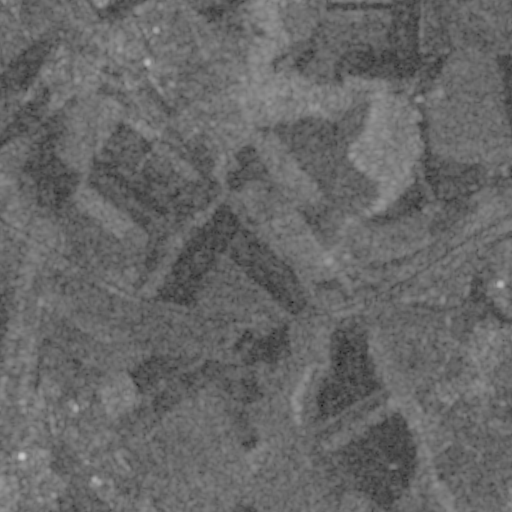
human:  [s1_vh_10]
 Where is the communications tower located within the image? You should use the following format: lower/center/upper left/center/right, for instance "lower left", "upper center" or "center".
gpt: The communications tower is located in the upper right of the image.
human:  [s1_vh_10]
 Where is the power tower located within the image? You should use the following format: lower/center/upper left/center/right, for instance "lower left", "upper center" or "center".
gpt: The power tower is located in the lower right of the image.
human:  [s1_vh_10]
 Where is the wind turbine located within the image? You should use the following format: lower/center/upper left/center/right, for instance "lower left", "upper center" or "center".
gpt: The wind turbine is located in the center right of the image.
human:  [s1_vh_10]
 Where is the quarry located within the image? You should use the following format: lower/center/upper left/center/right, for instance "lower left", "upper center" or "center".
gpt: There is no quarry in the image.

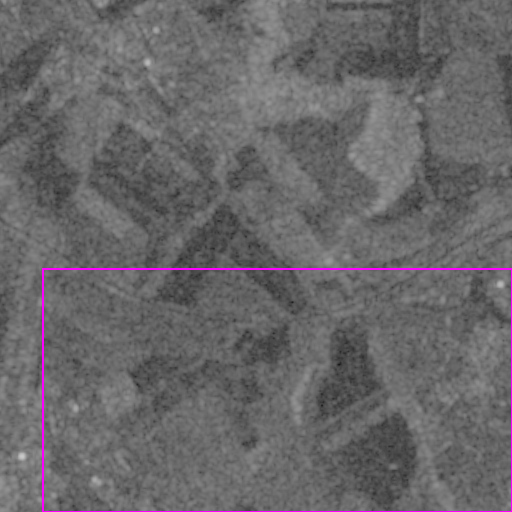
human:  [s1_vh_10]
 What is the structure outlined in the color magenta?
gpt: The structure outlined in magenta is a crop field.
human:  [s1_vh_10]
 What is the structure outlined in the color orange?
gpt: There is no orange outline.